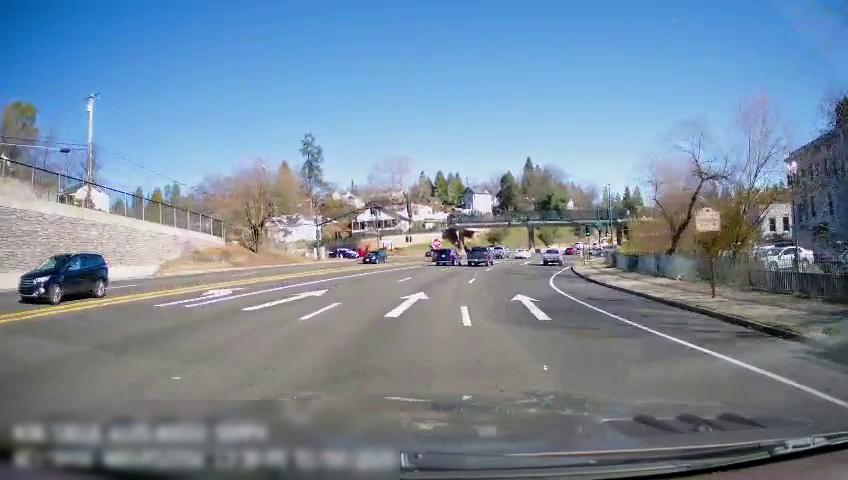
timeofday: Day
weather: Sunny
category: Drivable Space
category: Drivable Space
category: Vehicles | Truck
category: Vehicles | SUV
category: Vehicles | Truck
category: Vehicles | Truck
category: Vehicles | Car
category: Vehicles | Car
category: Vehicles | SUV
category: Vehicles | SUV
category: Vehicles | SUV
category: Vehicles | Car
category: Vehicles | Car
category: Lanes | Current Lane
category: Lanes | Current Lane
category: Lanes | Alternate Lane
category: Lanes | Alternate Lane
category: Lanes | Alternate Lane
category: Lanes | Opposite Lane
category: Lanes | Opposite Lane
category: Traffic | Lights
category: Traffic | Lights
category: Traffic | Signs
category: Traffic | Lights